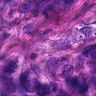
Metastatic tissue present: yes